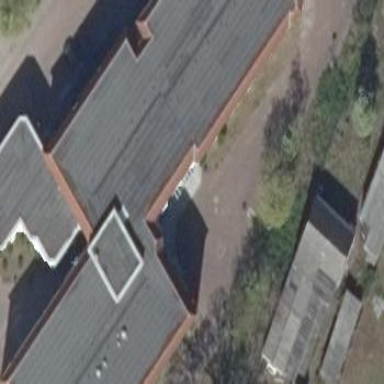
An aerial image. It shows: School building.